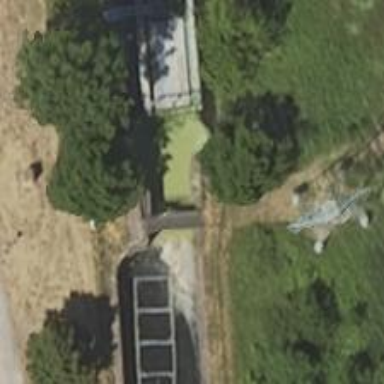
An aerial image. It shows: Lock gate along waterway.